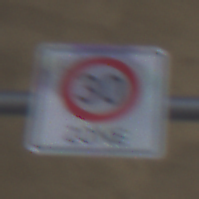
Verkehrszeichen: BeginnZone30
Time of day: Midday
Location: Roofed (Underpass)
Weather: Clear
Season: NotSpecified
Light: Natural